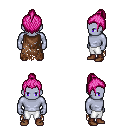
a pixel art fantasy rpg character, male body template, dark elf, purple skin, brown tattered cape, white pants, pink short topknot hairstyle, brown shoes, four views (front, back, left, right), 2x2 character sprite sheet, small pixel art, hard edges, no anti-aliasing